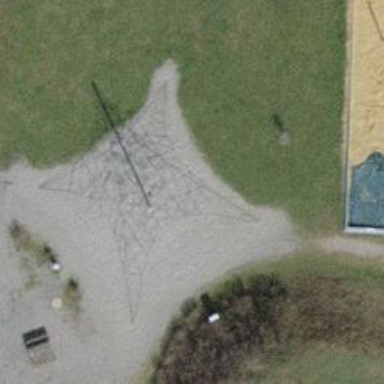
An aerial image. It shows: Playground featuring climbing frame.